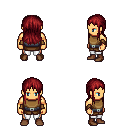
a pixel art fantasy rpg character, male body template, human, tanned skin, leather chest armor, white pants, brunette unkempt hairstyle, leather bracers, brown shoes, four views (front, back, left, right), 2x2 character sprite sheet, small pixel art, hard edges, no anti-aliasing